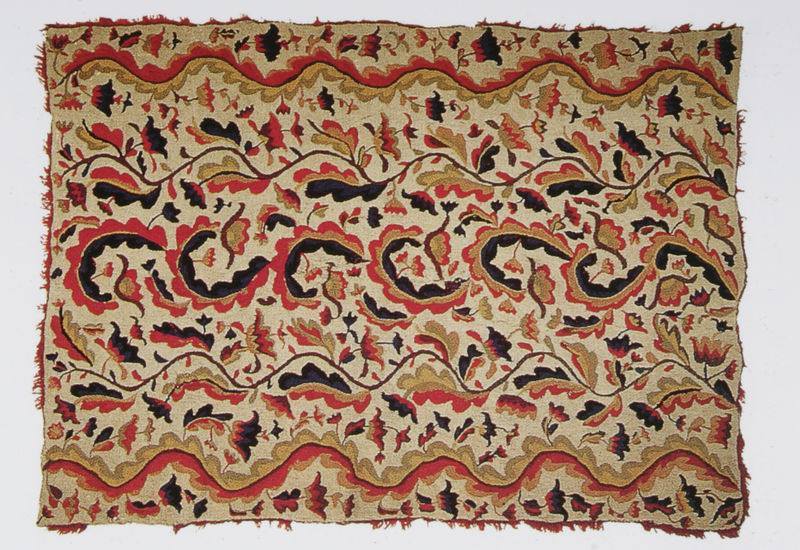
Titel: "Sabanilla Tuch"
Standort: Santa Fé (NM)
Institution: Spanish Colonial Arts Society Collection
Schlagwörter: blätter, laub, weiß, gelb, grün, ocker, blume, blumen, braun, frankreich, grau, hell, hintergrund, schwarz, blüte, blüten, rot, tuch, beige, mode, muster, ornament, teppich, alt, zweige, fransen, gold, stickerei, stoff, decke, blatt, girlande, pflanze, pflanzen, seide, ranken, wellen, formen, linien, querformat, kissen, bezug, jugendstil, wandteppich, dekor, floral, ornamente, verzierung, pflanzenmuster, foto, fotografie, stiel, stiele, fetzen, motiv, orient, rechteck, stengel, druck, entwurf, ranke, girlanden, photo, wellig, laubwerk, rechteckig, grünlich, waagerecht, museum, zierde, gewebe, textil, wellenförmig, kissenbezug, kunsthandwerk, abfolge, pflanzlich, wandbehang, gewebt, weben, arabesken, gewellt, weberei, franzen, eichenlaub, überzug, wellenlinien, gestrickt, eichenblätter, geknüpft, genäht, kyoto, zerfranst, webarbeit, mustr, schlangenlinien, ausgefranst, rot schwarz, geweben, stoffstück, fransig, kellim, teppichränder, wold, ausgefanst, textilarbeit, folralornament, atuch, tapeseri